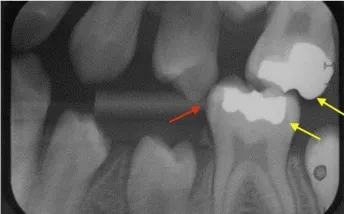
OPG and bitewing radiographs after treatment. C) Left-side bitewing radiograph. Yellow arrows: amalgam restorations. Red arrows: demineralized non-cavitated enamel lesions.
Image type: radiology (x_ray)